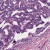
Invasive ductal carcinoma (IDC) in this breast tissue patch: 1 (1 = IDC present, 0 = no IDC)